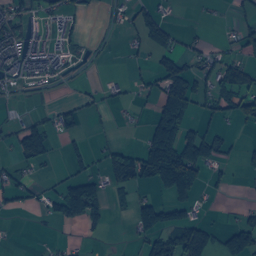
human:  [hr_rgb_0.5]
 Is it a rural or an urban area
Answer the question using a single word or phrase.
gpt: urban

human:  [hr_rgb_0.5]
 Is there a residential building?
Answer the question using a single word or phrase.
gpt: yes

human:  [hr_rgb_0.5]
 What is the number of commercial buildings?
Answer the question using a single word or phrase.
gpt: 2

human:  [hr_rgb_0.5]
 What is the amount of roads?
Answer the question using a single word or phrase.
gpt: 337

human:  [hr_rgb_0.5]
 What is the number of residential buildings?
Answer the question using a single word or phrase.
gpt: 1047

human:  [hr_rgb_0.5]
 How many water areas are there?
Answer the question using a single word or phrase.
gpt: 27

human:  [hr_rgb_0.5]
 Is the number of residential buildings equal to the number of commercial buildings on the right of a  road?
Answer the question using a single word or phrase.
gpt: no

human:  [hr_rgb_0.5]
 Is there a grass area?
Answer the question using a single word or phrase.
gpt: yes

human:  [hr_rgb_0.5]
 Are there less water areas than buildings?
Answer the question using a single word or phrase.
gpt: yes

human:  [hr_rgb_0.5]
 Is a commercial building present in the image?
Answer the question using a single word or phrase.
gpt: yes

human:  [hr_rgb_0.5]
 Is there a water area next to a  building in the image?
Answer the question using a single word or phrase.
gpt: yes

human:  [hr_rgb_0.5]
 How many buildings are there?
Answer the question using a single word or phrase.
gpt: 1418

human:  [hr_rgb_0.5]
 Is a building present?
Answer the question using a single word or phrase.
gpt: yes

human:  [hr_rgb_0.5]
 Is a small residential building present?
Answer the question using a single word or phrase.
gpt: yes

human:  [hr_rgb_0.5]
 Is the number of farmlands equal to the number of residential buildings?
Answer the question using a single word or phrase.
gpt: no

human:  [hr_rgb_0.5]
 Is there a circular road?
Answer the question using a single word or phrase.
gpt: no

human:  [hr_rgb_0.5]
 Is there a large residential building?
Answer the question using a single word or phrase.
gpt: no

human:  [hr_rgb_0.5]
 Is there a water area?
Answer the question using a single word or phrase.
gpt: yes

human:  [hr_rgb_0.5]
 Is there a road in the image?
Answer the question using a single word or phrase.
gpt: yes

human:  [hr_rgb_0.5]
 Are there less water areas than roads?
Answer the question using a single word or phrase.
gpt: yes

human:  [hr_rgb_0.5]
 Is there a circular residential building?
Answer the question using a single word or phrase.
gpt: yes

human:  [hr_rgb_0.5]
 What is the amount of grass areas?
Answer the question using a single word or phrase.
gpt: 224

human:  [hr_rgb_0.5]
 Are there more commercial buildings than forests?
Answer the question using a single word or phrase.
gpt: no

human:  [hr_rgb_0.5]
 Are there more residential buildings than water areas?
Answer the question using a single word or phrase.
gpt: yes

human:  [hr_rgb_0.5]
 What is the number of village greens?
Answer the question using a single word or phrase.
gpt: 19

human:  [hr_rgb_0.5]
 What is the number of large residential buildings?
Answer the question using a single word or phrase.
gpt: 0

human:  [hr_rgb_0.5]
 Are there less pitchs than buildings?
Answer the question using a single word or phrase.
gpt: yes

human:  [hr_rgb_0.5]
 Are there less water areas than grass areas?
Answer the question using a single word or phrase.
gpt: yes

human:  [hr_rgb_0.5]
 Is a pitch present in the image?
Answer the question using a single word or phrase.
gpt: yes

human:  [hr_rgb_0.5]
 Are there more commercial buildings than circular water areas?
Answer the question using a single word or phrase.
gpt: yes

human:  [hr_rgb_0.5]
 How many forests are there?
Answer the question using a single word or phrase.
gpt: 79

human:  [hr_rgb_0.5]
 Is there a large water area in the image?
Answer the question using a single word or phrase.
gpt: yes

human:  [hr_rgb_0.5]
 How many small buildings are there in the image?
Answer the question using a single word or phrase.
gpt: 1404

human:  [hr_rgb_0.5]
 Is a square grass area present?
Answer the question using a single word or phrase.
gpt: yes

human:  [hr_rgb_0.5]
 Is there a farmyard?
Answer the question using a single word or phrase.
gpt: yes

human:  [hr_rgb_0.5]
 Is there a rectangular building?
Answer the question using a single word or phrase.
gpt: yes

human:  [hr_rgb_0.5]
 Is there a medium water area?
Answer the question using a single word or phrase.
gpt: yes

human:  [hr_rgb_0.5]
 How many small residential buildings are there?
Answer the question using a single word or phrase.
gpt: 1033

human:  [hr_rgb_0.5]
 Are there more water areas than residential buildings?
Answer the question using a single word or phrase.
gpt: no

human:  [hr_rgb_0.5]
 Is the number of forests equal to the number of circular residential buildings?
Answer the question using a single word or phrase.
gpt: no

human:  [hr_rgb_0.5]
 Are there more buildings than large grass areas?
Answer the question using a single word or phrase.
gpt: yes

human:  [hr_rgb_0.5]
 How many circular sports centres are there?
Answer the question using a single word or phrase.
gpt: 0

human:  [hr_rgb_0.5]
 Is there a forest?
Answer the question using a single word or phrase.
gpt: yes

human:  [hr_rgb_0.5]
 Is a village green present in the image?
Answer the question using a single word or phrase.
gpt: yes

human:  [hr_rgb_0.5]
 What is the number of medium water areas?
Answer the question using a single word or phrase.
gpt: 7

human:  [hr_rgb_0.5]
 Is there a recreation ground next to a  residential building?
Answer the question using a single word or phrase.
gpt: yes

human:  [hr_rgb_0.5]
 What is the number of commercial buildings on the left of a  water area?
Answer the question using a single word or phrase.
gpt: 2

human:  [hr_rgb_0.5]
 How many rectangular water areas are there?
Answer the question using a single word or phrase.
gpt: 4

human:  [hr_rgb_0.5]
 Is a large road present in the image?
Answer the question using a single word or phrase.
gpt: no

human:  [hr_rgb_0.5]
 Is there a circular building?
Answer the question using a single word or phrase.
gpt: yes

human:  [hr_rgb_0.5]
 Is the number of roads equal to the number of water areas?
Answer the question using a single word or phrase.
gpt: no

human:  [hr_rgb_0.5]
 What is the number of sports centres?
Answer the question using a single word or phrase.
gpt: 2

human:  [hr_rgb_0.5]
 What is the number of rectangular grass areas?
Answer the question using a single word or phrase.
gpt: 75

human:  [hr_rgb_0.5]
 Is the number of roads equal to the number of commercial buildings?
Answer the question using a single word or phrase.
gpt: no

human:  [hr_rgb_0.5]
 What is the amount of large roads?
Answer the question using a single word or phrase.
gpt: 0

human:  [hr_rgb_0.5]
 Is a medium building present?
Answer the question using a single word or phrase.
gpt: yes

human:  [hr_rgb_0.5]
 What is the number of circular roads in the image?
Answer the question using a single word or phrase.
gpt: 0

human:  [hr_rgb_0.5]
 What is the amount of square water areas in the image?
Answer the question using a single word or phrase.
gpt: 0

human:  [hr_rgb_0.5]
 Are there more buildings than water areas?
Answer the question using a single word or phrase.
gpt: yes

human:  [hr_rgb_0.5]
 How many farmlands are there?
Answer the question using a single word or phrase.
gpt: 41

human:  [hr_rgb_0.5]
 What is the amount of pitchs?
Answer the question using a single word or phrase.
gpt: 10

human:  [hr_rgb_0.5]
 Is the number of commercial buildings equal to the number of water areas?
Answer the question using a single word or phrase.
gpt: no

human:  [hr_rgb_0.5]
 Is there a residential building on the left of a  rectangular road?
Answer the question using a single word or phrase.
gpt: no

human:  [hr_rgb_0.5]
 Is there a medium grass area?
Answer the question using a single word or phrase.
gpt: yes